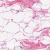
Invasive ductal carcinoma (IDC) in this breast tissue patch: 0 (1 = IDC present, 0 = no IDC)